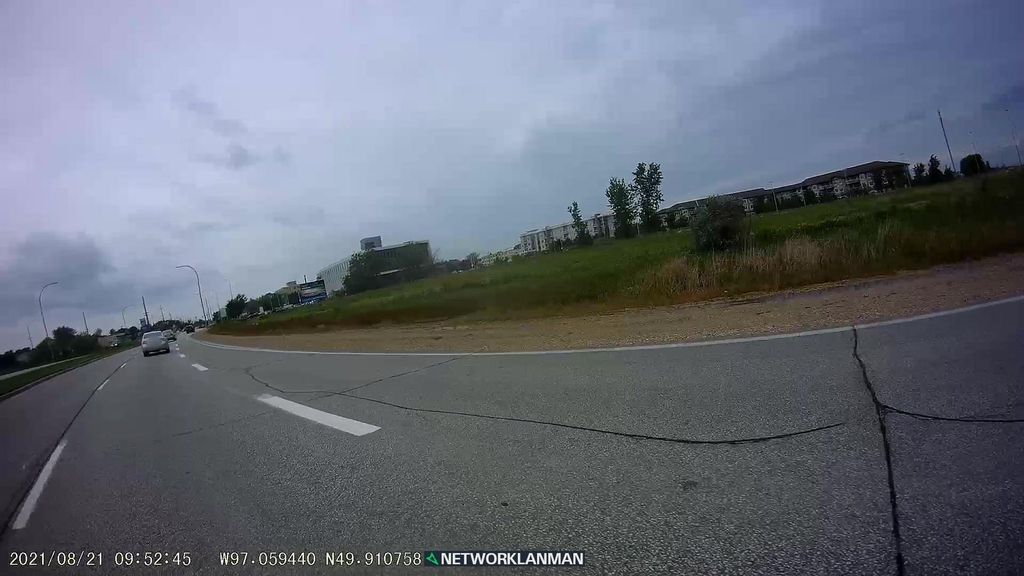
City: winnipeg